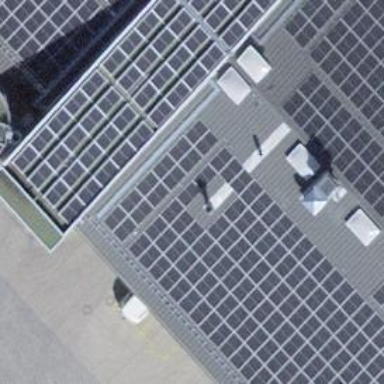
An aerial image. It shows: Solar power generator.